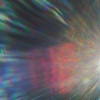
Label: sunburn